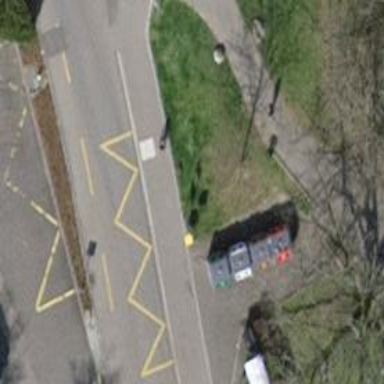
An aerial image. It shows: Post box is visible.